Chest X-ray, PA view. Patient: 20 years old, sex M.
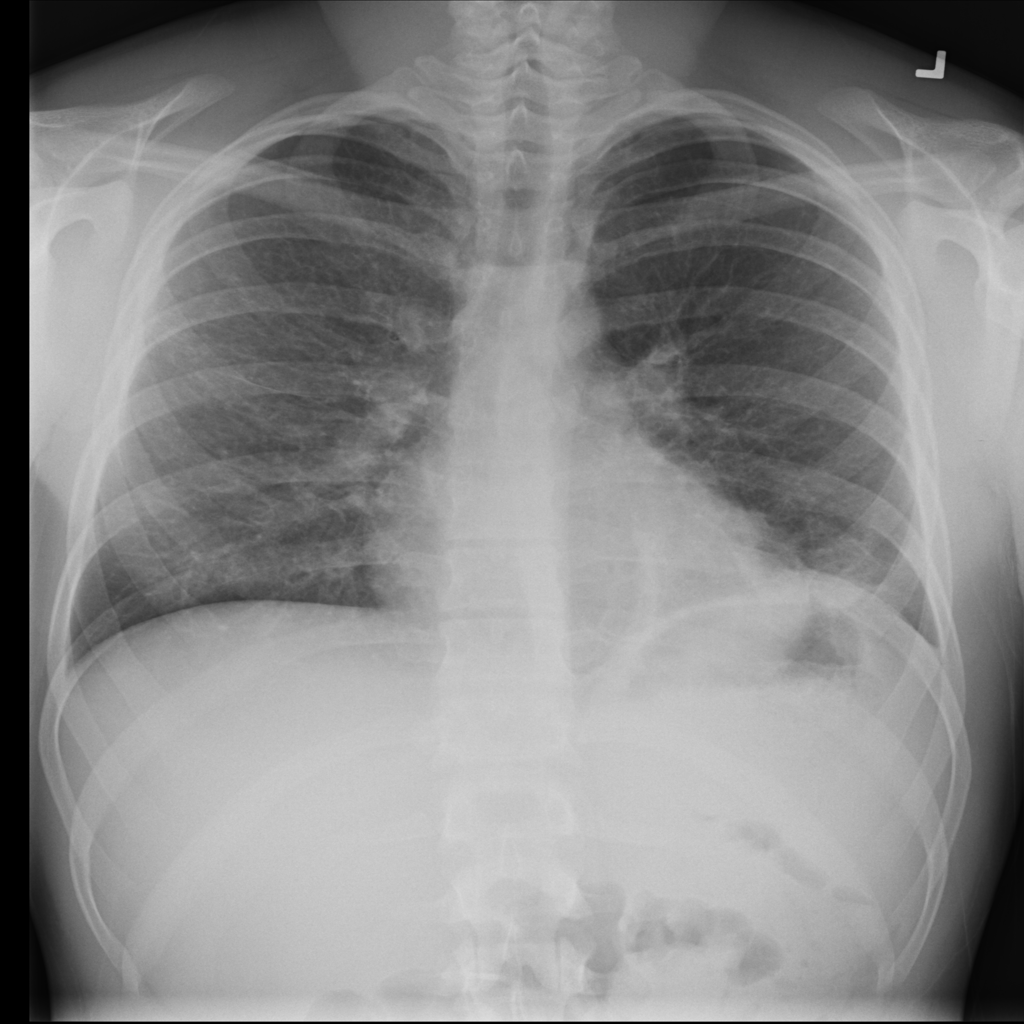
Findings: Consolidation, Mass